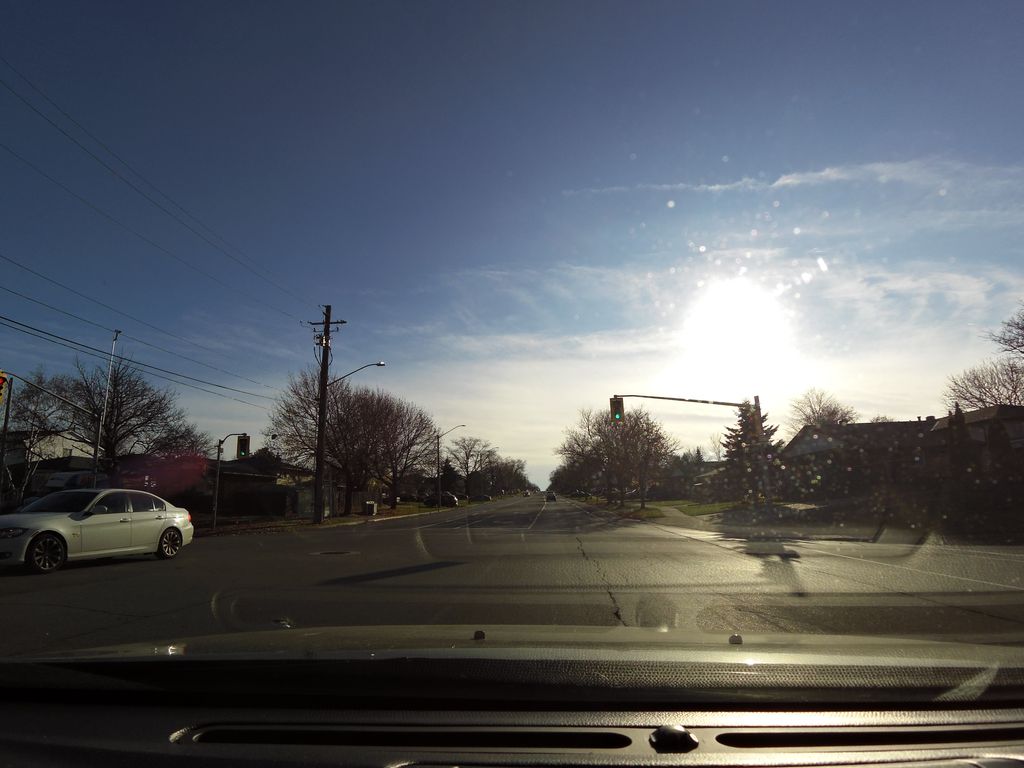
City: hamilton